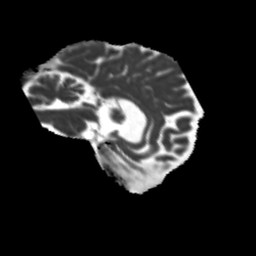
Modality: MD
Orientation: sagittal
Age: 64
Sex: female
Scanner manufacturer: siemens
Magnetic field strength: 3 T
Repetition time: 5.25 s
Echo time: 0.08 s